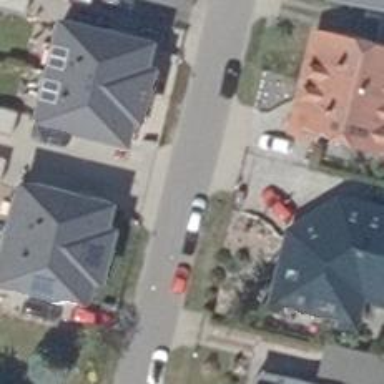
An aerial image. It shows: Paved residential road.